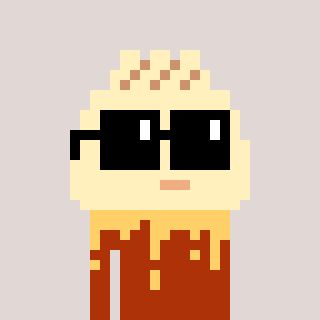
a pixel art character with square black sunglasses, a porkbao-shaped head and a hotbrown-colored body on a warm background